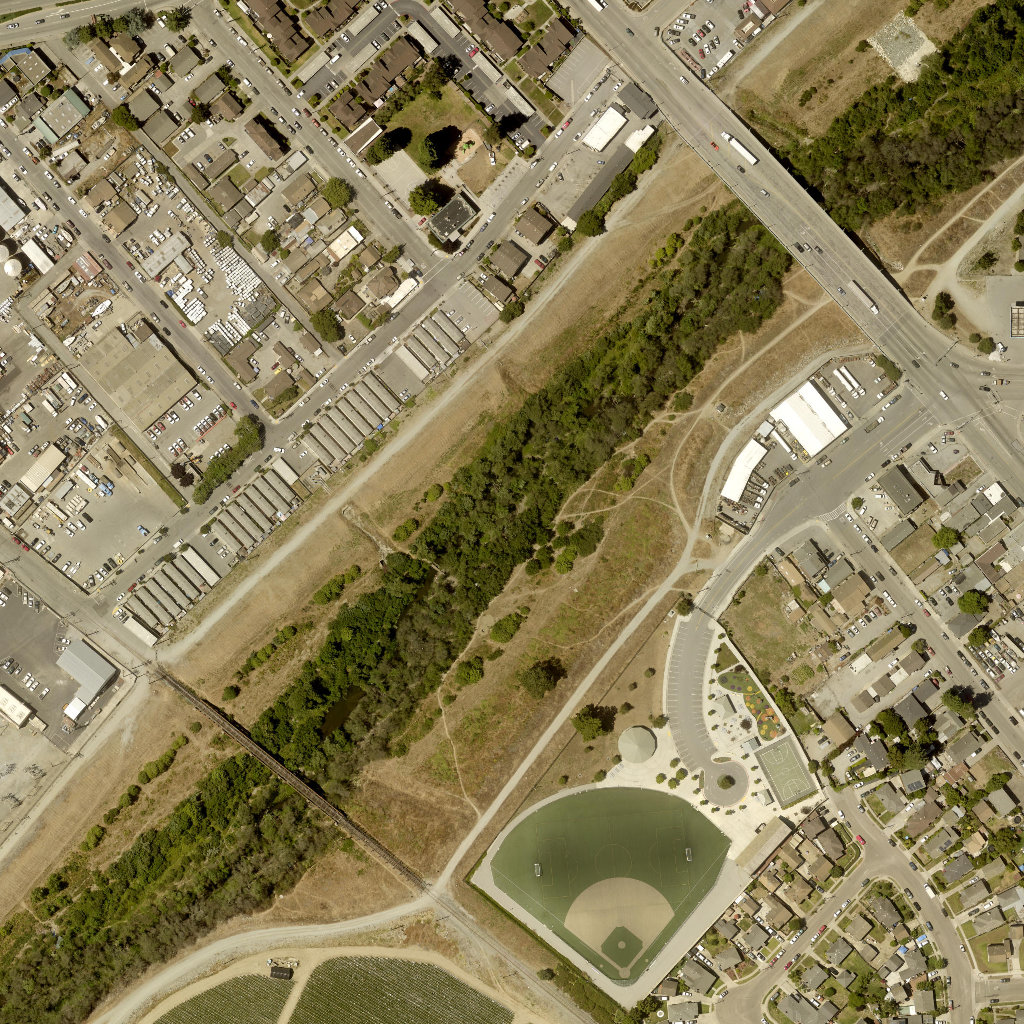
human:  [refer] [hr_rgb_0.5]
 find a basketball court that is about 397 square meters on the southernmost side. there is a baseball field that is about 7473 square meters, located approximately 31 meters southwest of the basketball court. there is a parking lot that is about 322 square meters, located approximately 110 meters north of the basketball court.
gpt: <box>[[74, 72, 79, 78, 0]]</box>